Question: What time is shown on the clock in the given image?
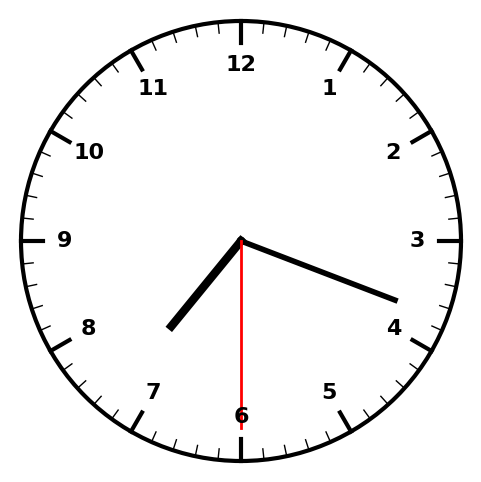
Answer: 07:18:30